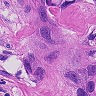
Metastatic tissue present: yes